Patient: sex F, age 60
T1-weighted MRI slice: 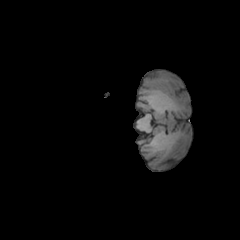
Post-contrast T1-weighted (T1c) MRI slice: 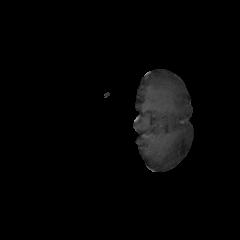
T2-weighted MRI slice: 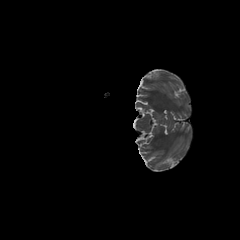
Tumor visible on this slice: no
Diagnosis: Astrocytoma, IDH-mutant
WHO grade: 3